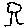
Label: tree